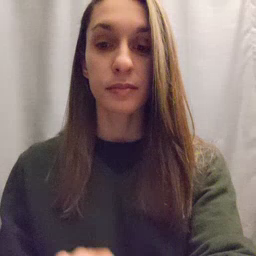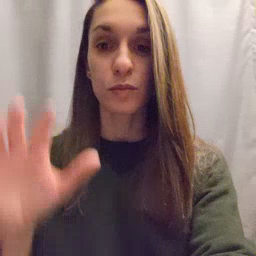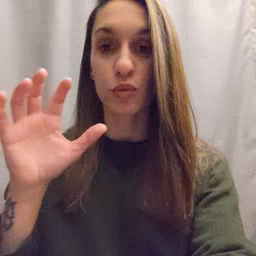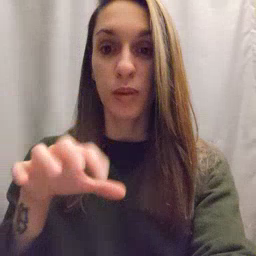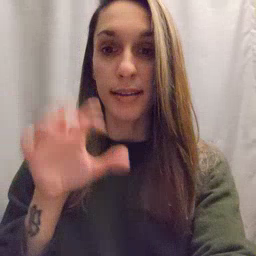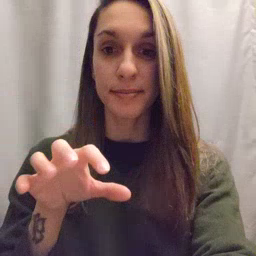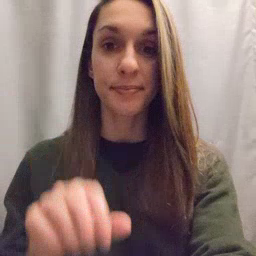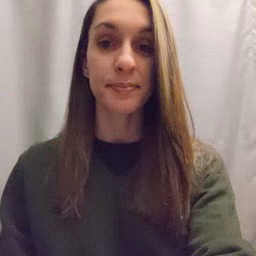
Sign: rain